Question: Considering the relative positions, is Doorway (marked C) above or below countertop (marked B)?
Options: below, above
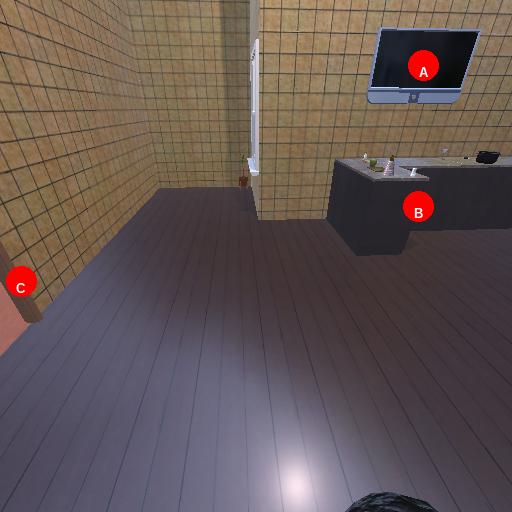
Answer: below